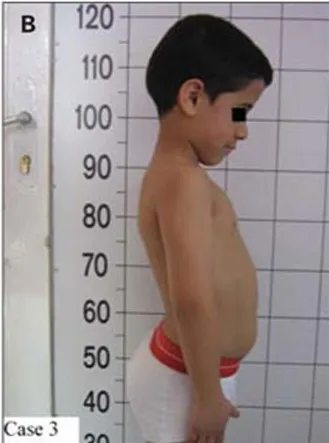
Figure 2. And. 3.
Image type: medical_photograph (other_medical_photograph)